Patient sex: M
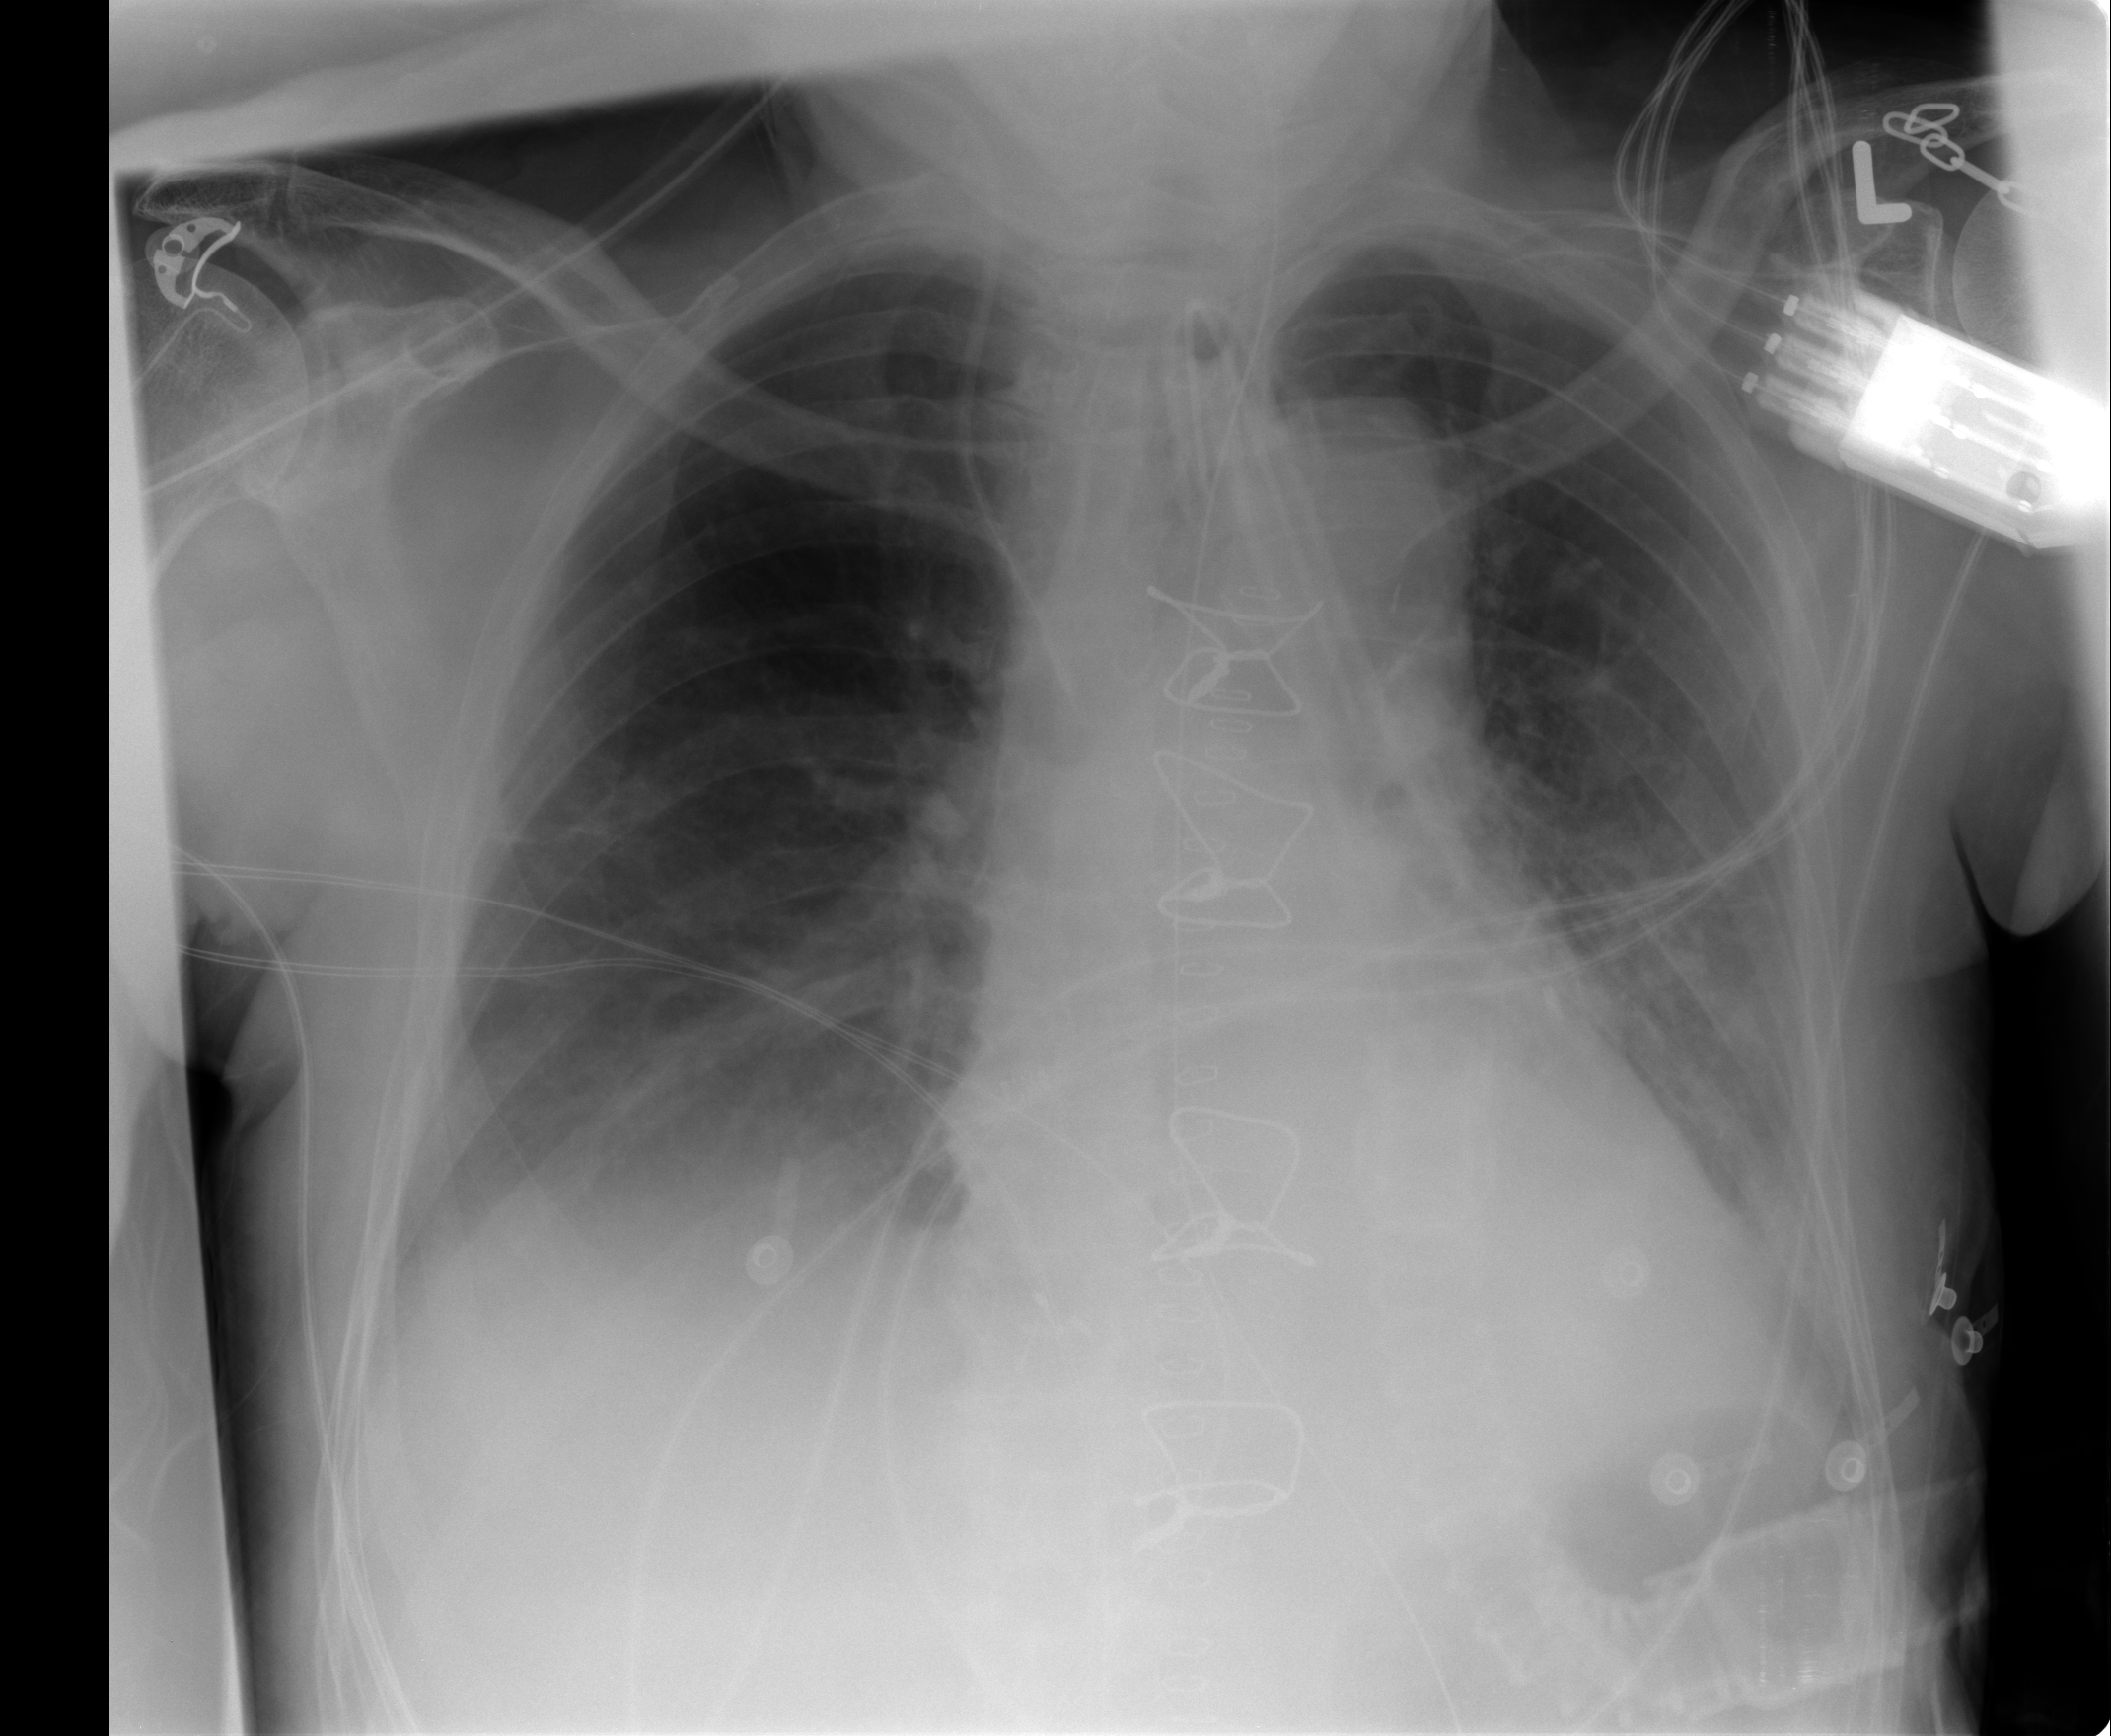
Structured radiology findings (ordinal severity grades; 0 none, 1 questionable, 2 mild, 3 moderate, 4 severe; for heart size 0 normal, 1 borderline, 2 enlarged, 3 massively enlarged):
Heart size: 2
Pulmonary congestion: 2
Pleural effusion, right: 2
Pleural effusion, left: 2
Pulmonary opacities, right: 0
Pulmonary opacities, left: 2
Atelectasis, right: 2
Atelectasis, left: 2